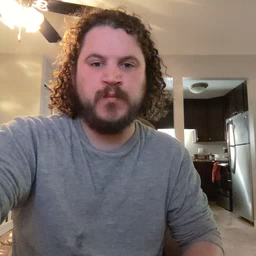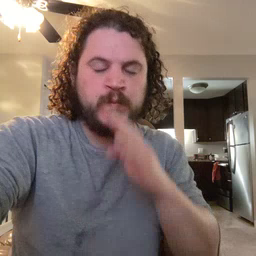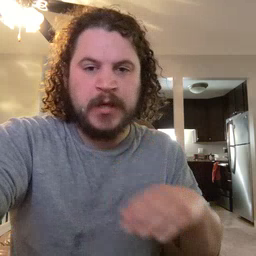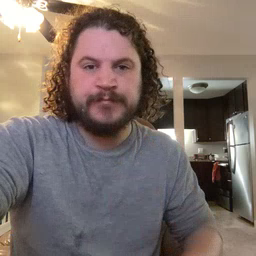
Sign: quiet